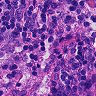
Metastatic tissue present: no